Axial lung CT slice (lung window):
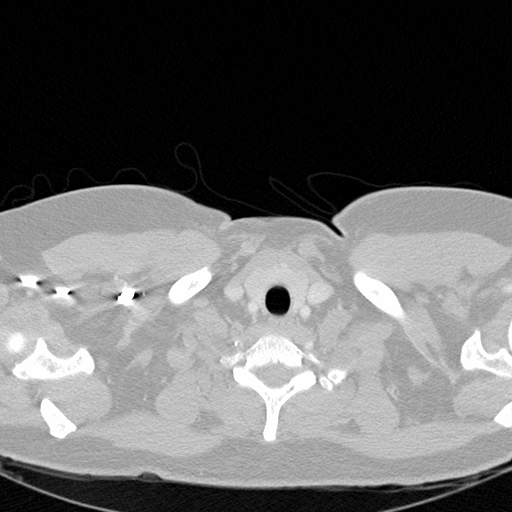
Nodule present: no